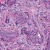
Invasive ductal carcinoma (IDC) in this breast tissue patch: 1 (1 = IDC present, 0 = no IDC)